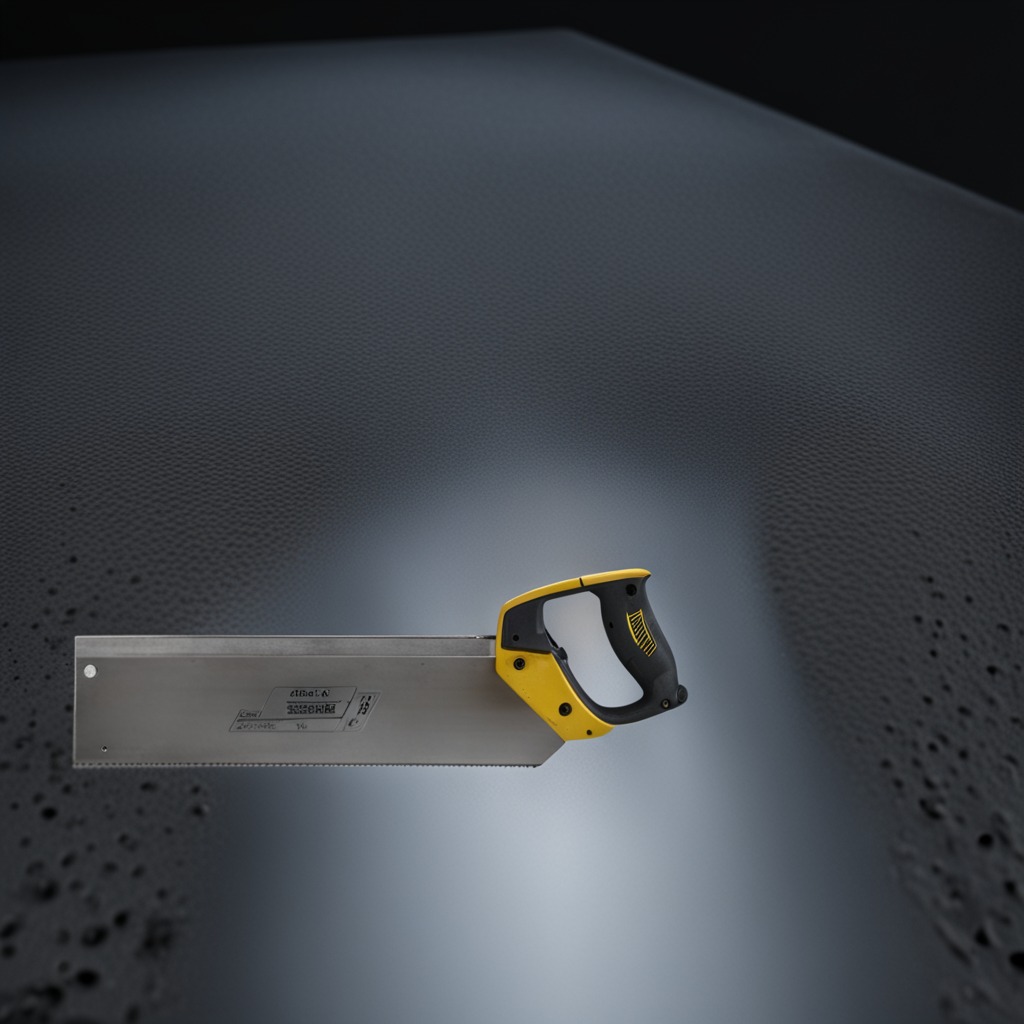
A metal saw is lying on a clean granite table inside a workshop at night.